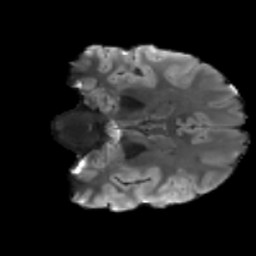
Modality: T2w
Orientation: coronal
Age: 26
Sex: male
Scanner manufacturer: siemens
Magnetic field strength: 3 T
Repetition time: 3.5 s
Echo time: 0.086 s